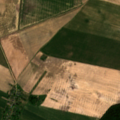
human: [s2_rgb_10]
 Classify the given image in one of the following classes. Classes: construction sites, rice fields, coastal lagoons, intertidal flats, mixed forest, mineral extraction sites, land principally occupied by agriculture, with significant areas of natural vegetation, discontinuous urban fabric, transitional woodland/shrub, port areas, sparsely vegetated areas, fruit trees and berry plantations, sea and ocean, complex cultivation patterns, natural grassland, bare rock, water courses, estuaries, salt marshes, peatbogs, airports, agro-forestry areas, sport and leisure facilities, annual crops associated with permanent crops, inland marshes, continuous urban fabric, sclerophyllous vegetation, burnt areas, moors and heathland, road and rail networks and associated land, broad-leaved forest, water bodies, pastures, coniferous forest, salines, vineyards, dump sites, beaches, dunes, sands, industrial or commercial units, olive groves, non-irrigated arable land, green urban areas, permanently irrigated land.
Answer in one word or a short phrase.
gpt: non-irrigated arable land, coniferous forest